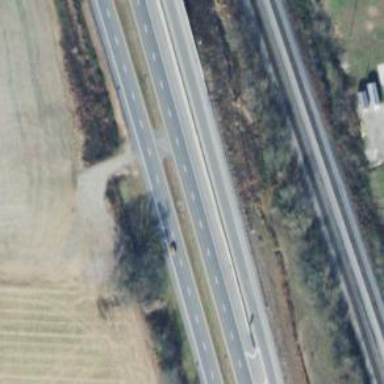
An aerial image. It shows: Trunk highway.